一年级 · 组合几何学
下面图形中有（ ）个三角形。

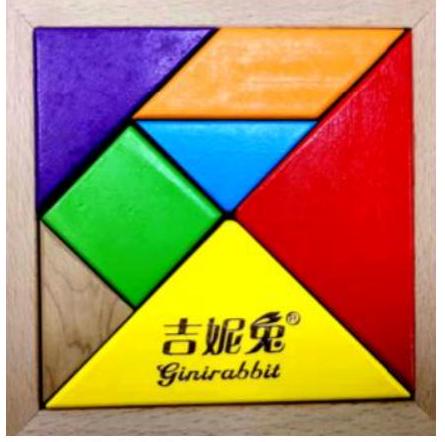
A、 3
B、 5
C、 7

答案: B
解析: 解B; 一幅七巧板中有 5 个三角形。